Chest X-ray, AP view. Patient: 63 years old, sex M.
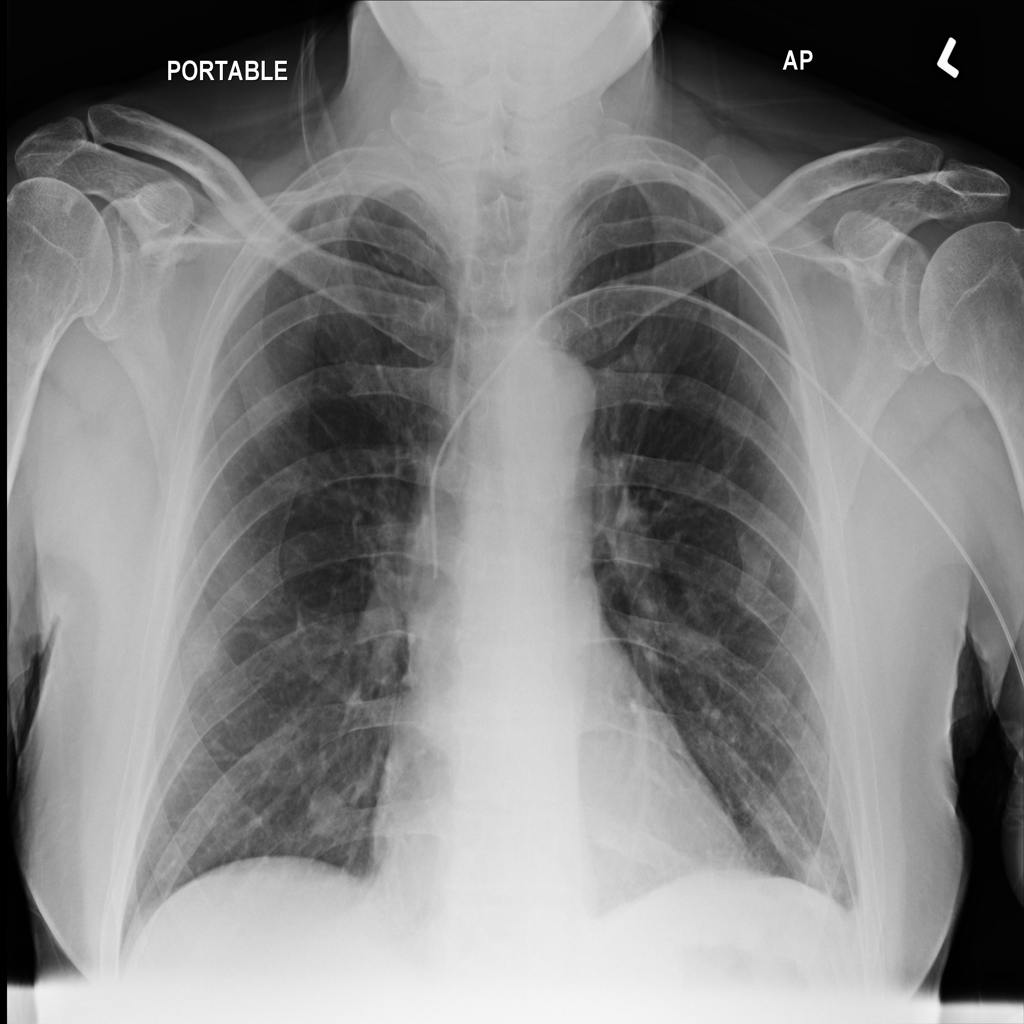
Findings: Effusion